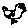
Label: bird